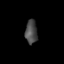
Tissue: lung
Cell type: T cells
Senescence score: 0.1378
Nuclear area (px): 277
Mean DAPI intensity: 74.386